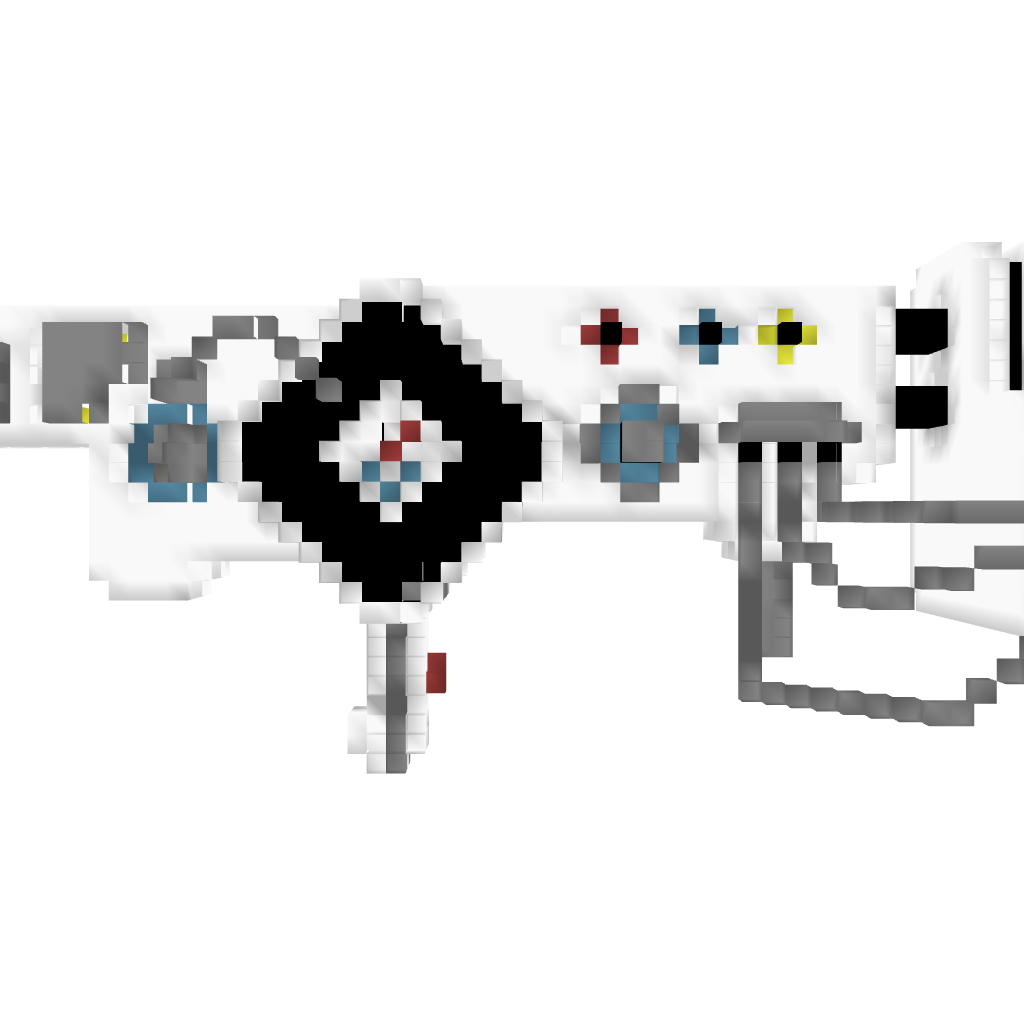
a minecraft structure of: Dubstep Gun high quality